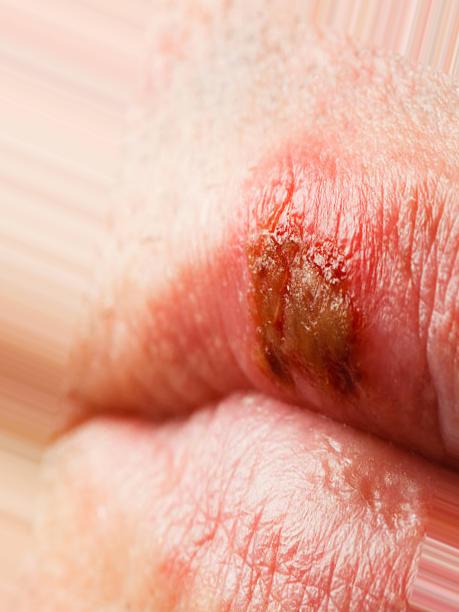
Condition: Mouth Ulcer